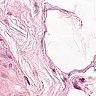
Metastatic tissue present: no